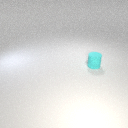
small cyan rubber cylinder